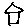
Label: house